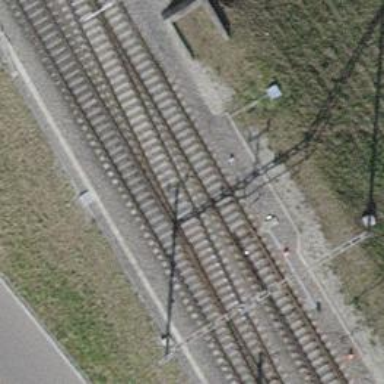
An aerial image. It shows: Railway switch.